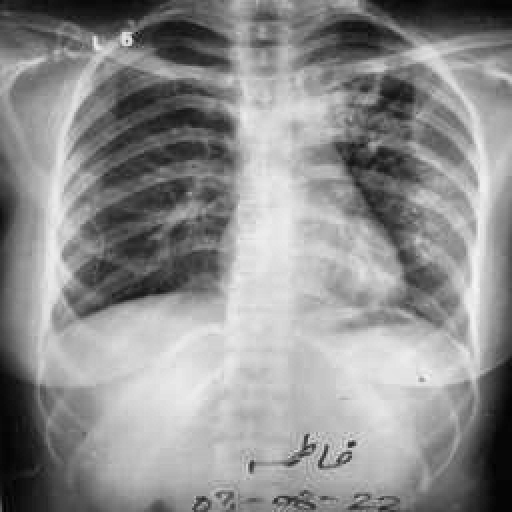
Finding: TUBERCULOSIS